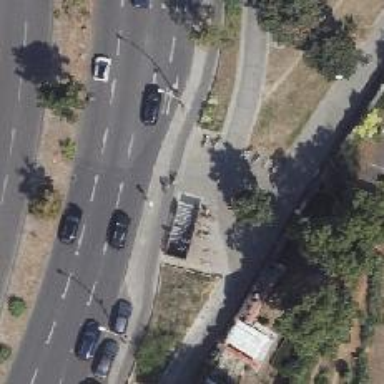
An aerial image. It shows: Subway entrance.